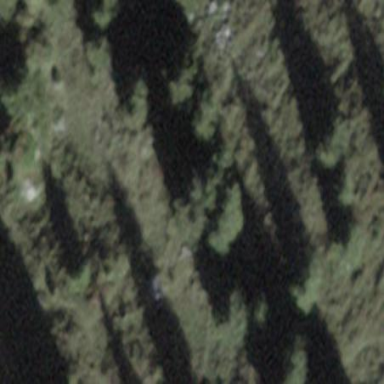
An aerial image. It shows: Forest area.